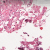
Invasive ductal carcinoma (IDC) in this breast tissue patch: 0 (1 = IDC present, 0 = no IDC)